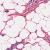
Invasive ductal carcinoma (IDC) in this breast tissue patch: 1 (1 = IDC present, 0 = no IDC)